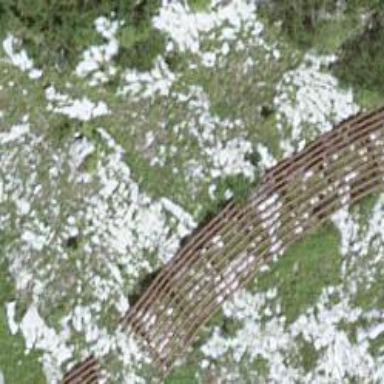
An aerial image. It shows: Avalanche protection barrier made by humans.